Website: apple
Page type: customer-info-address
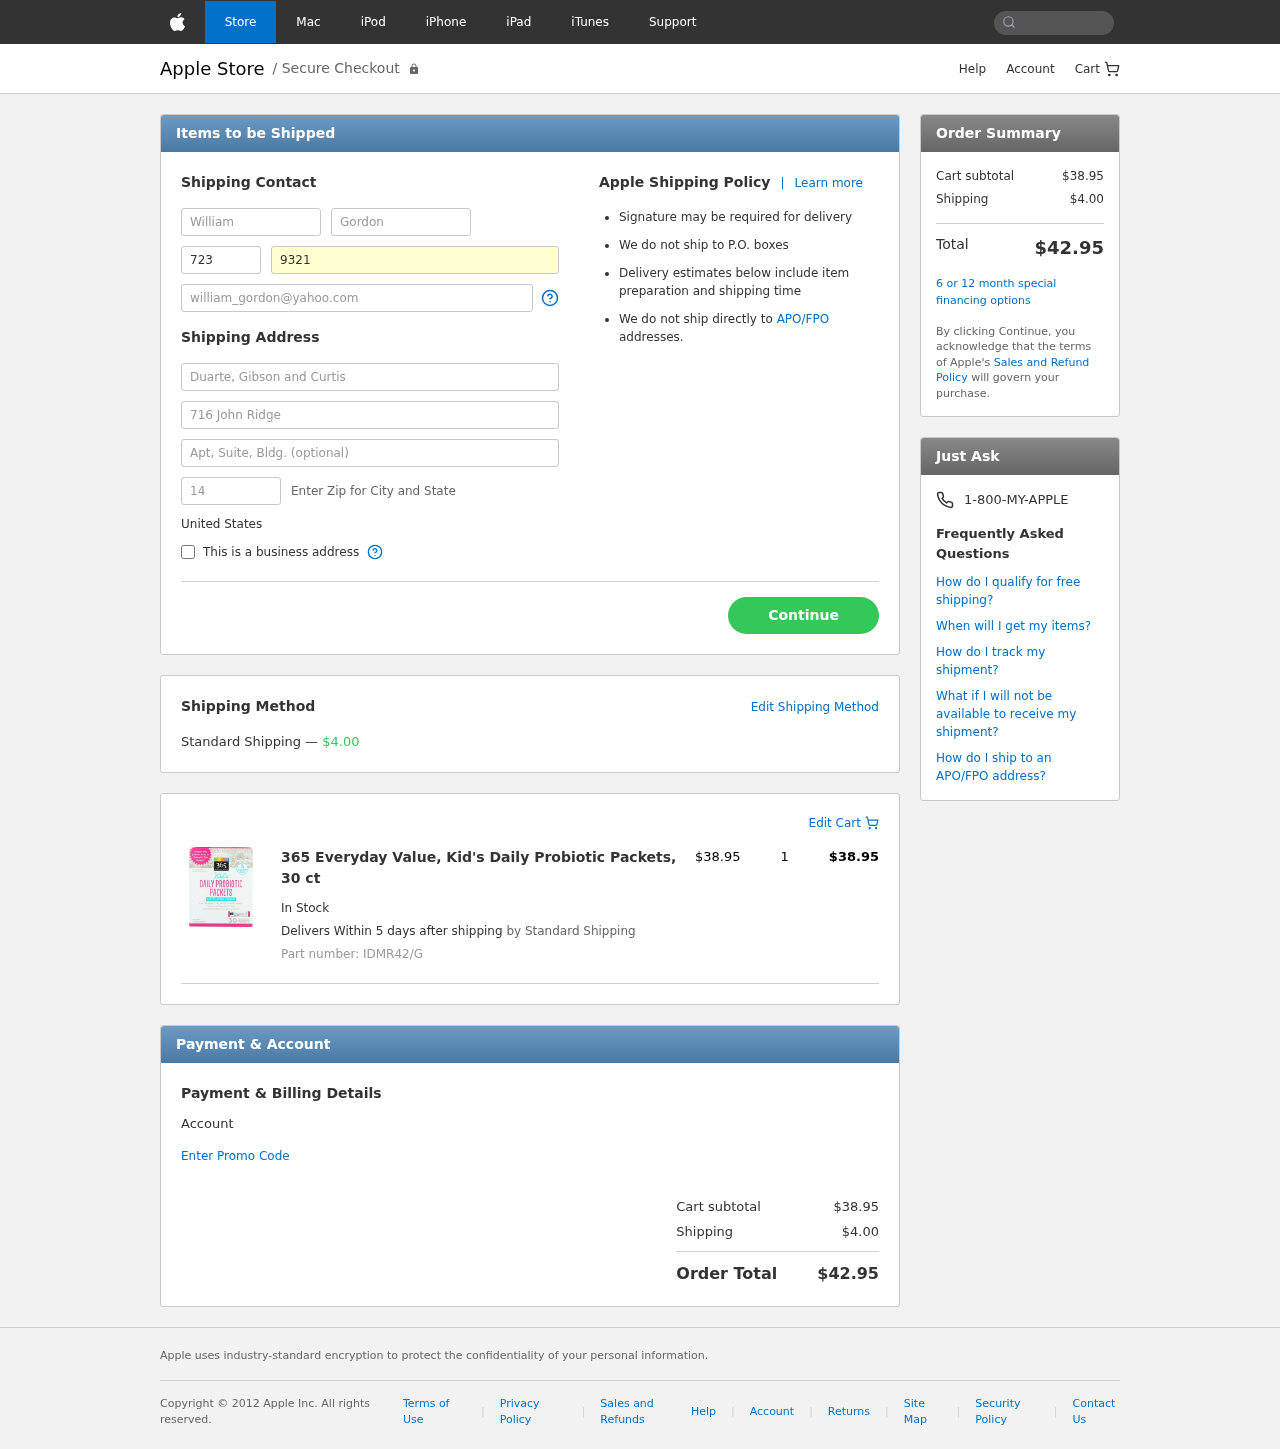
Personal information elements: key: PII_COUNTRY
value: United States
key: PII_FIRSTNAME
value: William
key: PII_LASTNAME
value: Gordon
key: PII_PHONE_AREA
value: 723
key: PII_PHONE_LINE
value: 9321
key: PII_EMAIL
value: william_gordon@yahoo.com
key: PII_COMPANY
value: Duarte, Gibson and Curtis
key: PII_STREET
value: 716 John Ridge
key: PII_POSTCODE
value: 14415
Product elements: key: PRODUCT1_NAME
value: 365 Everyday Value, Kid's Daily Probiotic Packets, 30 ct
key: PRODUCT1_PRICE
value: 38.95
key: PRODUCT1_QUANTITY
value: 1
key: PRODUCT1_SKU
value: IDMR42/G
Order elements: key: ORDER_SHIPPING_COST
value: $4.00
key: ORDER_ITEM_TOTAL
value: $38.95
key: ORDER_SUBTOTAL
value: $38.95
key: ORDER_TOTAL
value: $42.95